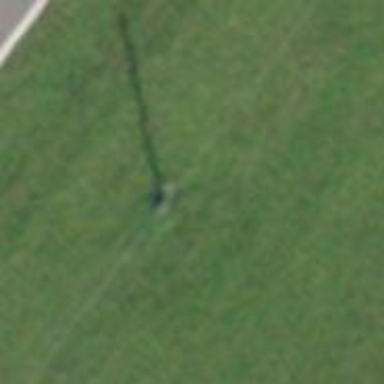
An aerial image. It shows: Power pole.